Aerial crown-view tile of a tropical tree (Barro Colorado Island, Panama), acquired 20240611:
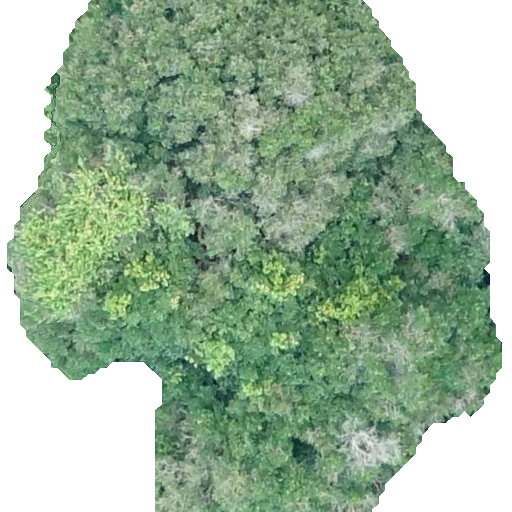
Species: Prioria copaifera
GBIF accepted scientific name: Prioria copaifera
Crown area: 318.849 m²